Вокруг Солнца по орбите Земли обращается спутник, масса которого $m=100~кг$. В некоторый момент спутник открывает солнечный парус — тонкую зеркальную пленку в форме круга радиуса $r=70~м$. Во время дальнейшего полета парус непрерывно меняет свою ориентацию таким образом, чтобы его плоскость постоянно располагалась перпендикулярно направлению на Солнце.
Пренебрегая влиянием планет, найдите период обращения спутника с открытым парусом. Орбиту Земли можно считать круговой. Светимость Солнца (световая мощность) $L=3.86 \cdot 10^{26}~Вт$, масса Солнца $M=2 \cdot 10^{30}~кг$, гравитационная постоянная $G=6.67 \times 10^{-11}~Дж \cdot м/кг^{2}$. Импульс $p$ фотона связан с его энергией $E$ соотношением $p c=E$, где $c$ — скорость света.
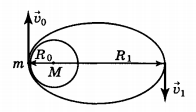
Решение: Иллюстрацией к решению служит рисунок.  При обращении спутника вокруг Солнца по орбите Земли выполняется соотношение: $$ \frac{m v_{0}^{2}}{R_{0}}=G \frac{m M}{R_{0}^{2}}=F_{0}. \quad (1) $$ Здесь $v_{0}$ — скорость спутника, $R_{0}$ — радиус орбиты. После раскрытия паруса на спутник начинается действовать, кроме гравитационной, сила светового давления. Эта сила равна $F_{s}=2 W / c$, где $W$ — световая мощность излучения Солнца, падающего на парус. Так как излучение Солнца изотропно, то $$ F_{s}=2 \frac{L}{c} \frac{\pi r^{2}}{4 \pi R^{2}}, $$ где $R$ — расстояние от Солнца. Обозначим $\alpha=G m M$, $\beta=\frac{L r^{2}}{2 c}$. Тогда равнодействующая сил, приложенных к спутнику, будет равна $$ F=\frac{\alpha}{R^{2}}-\frac{\beta}{R^{2}}=\frac{\alpha-\beta}{R^{2}}. $$ Поскольку $F$, как и $F_{0}$, пропорциональна $R^{-2}$, то движение спутника с парусом будет подчиняться законам Кеплера. Спутник будет двигаться по эллиптической траектории. Найдем большую полуось эллипса. Из закона постоянства секториальной скорости следует $$ v_{0} R_{0}=v_{1} R_{1}, \quad (2) $$ а из закона сохранения энергии имеем $$ \frac{m v_{0}^{2}}{2}-\frac{\alpha-\beta}{R_{0}}=\frac{m v_{1}^{2}}{2}-\frac{\alpha-\beta}{R_{1}}. \quad (3) $$ Подставляя $(2)$ в $(3)$, получим $$ v_{0}{ }^{2} \frac{R_{1}^{2}-R_{0}^{2}}{R_{1}^{2}}=\frac{2(\alpha-\beta)}{m} \cdot \frac{R_{1}-R_{0}}{R_{1} R_{0}}, $$ откуда $$ R_{1}=\frac{R_{0}^{2} v_{0}^{2} m}{2(\alpha-\beta)-R_{0} v_{0}^{2} m}. $$ Используя соотношение $(1)$, можно получить: $$ R_{1}=R_{0} \frac{\alpha}{\alpha-2 \beta}. $$ Большая полуось эллипса будет равна $$ a=\frac{1}{2}\left(R_{1}+R_{0}\right)=R_{0} \frac{\alpha-\beta}{\alpha-2 \beta}. $$ По третьему закону Кеплера время обращения по такой орбите равно времени обращения по окружности радиуса $a$: $$ T=\frac{2 \pi a}{u}, \text { причем } \frac{m u^{2}}{a}=\frac{\alpha-\beta}{a^{2}}. $$ здесь $u$ — скорость спутника на круговой орбите радиуса $a$, откуда $ T=2 \pi \sqrt{\frac{a^{3} m}{\alpha-\beta}}$. С другой стороны, период обращения Земли $$ T_{0}=2 \pi \sqrt{\frac{R_{0}^{3}}{\gamma M}}=2 \pi \sqrt{\frac{R_{0}^{3} m}{\alpha}}. $$ Следовательно: $$ \frac{T}{T_{0}}=(\alpha-\beta) \sqrt{\frac{\alpha}{(\alpha-2 \beta)^{3}}}. $$ Так как $\frac{\alpha}{\beta}=\frac{2 G m M c}{L r^{2}}=4.23$, то $\frac{T}{T_{0}} \approx 2$. Искомый период обращения спутника с солнечным парусом равен приблизительно $2$ годам.
Ответ: $$ \frac{T}{T_{0}}=(\alpha-\beta) \sqrt{\frac{\alpha}{(\alpha-2 \beta)^{3}}} \approx 2. $$ Период обращения спутника с солнечным парусом равен приблизительно $2$ годам.
Темы:
T, Механика, Гравитация, Всероссийские, Орбита, Давление света